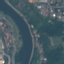
Land use / land cover class: River